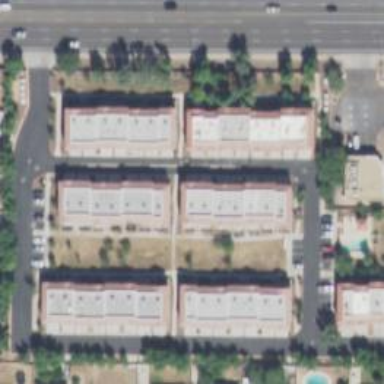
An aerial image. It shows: Condominium in residential area.